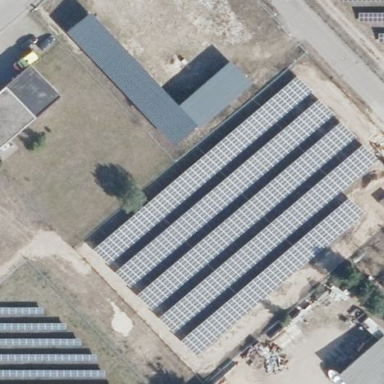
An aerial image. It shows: Solar power plant with photovoltaic technology generating electricity.